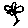
Label: flower